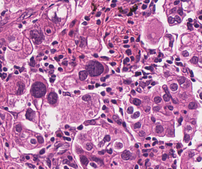
Tumor epithelial tissue: yes
Tumor-associated stroma tissue: yes
Normal tissue: no